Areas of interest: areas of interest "Second Mine Gymnasium"
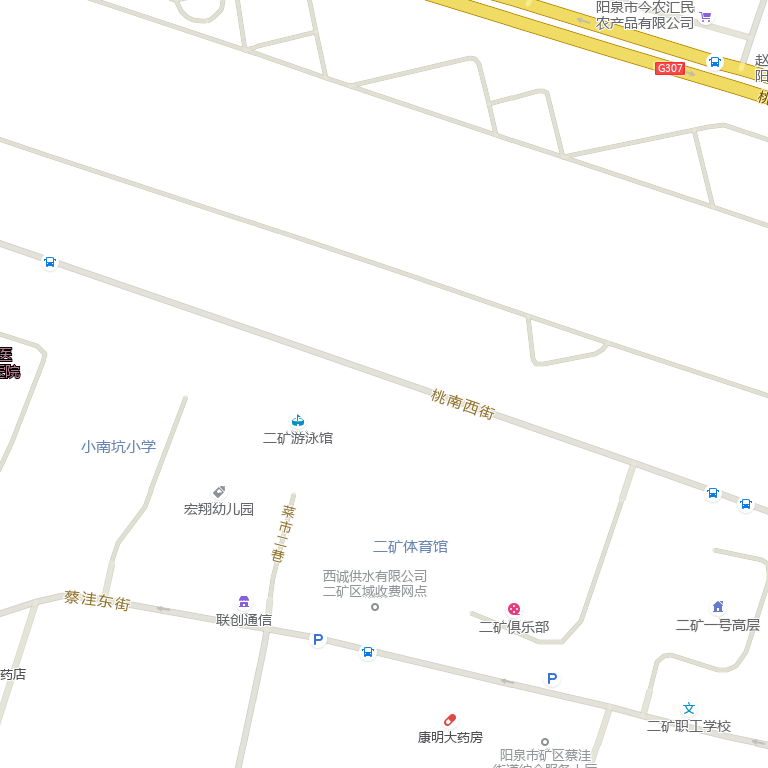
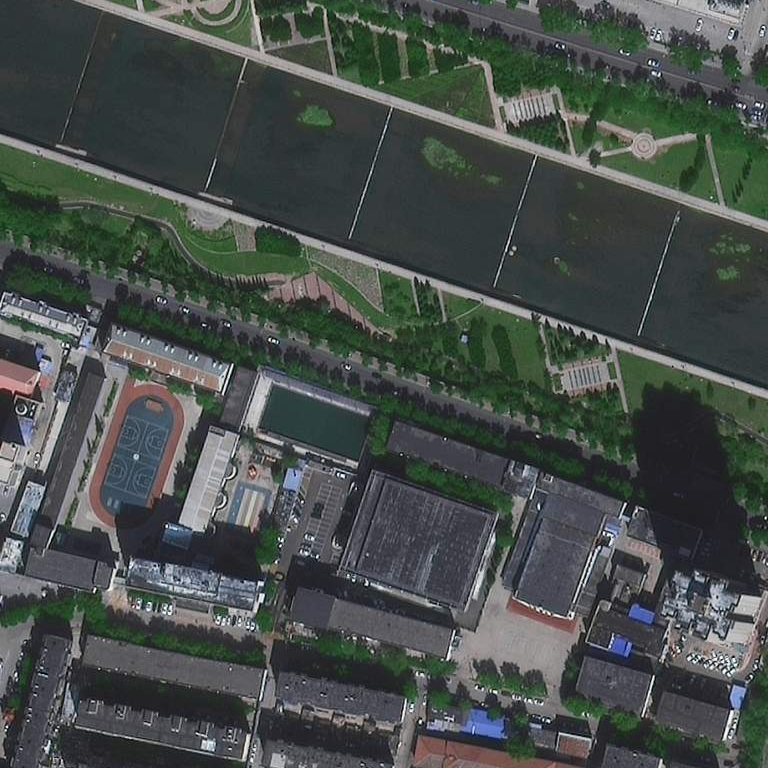